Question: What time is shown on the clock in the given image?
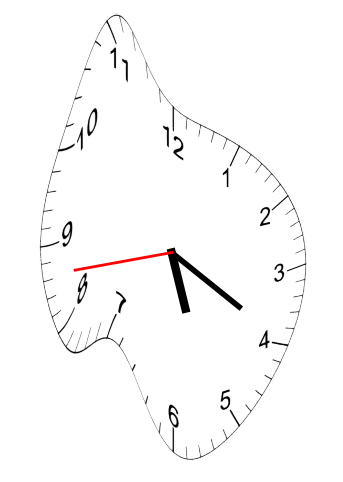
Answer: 05:19:43